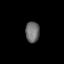
Tissue: lung
Cell type: Myeloid cells
Senescence score: 0.585
Nuclear area (px): 284
Mean DAPI intensity: 111.021